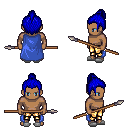
a pixel art fantasy rpg character, male body template, human, dark skin, blue cape, gold greaves, blue short topknot hairstyle, white slippers, spear, four views (front, back, left, right), 2x2 character sprite sheet, small pixel art, hard edges, no anti-aliasing